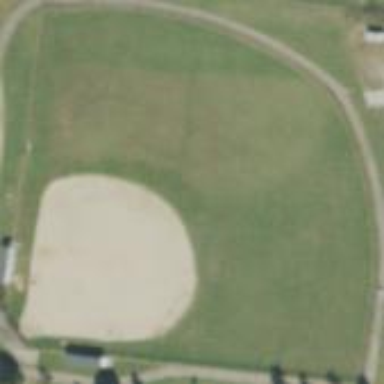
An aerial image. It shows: Baseball pitch for leisure land.